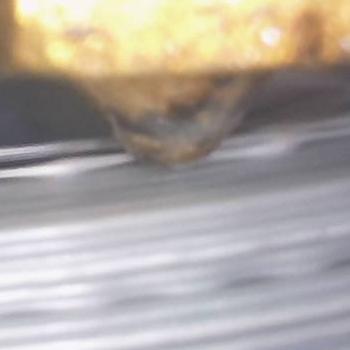
Flow rate: 49%